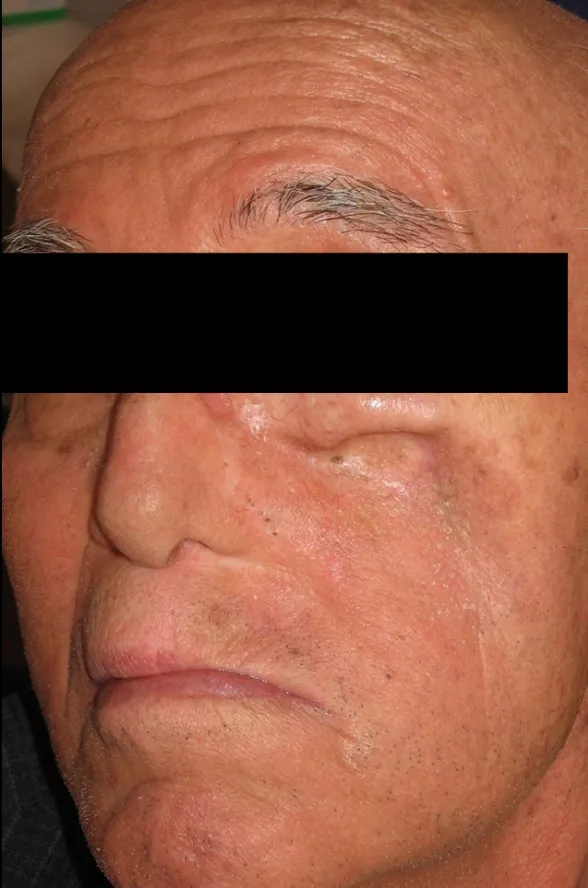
Extraoral view of patient no 2 who received no immediate obturator, left mid-facial region collapsed.
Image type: medical_photograph (other_medical_photograph)